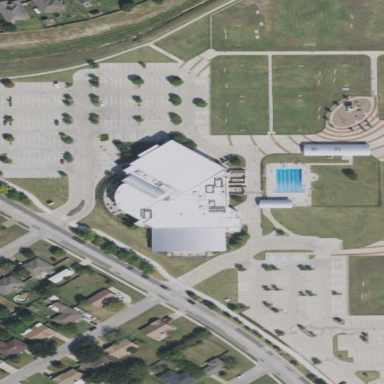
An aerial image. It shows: Public building housing fitness center.